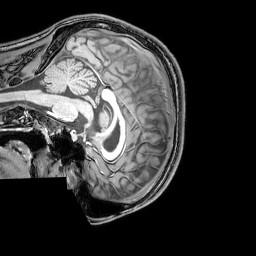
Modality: T1w
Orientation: sagittal
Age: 22
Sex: male
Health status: healthy
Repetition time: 0.081 s
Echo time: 0.037 s